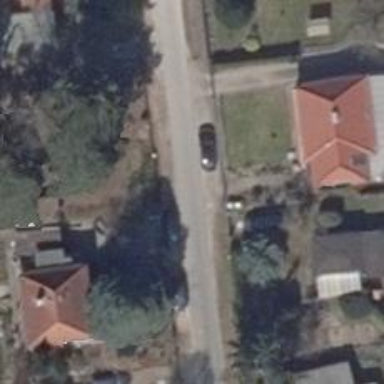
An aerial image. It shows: Smooth asphalt road in residential area.